Question: I have to set specific "values" and "layout" folders that work only for devices with the same screen specs of the <URL>.
What qualifier should I write?
Here are the screen of the Motorola TC55 display info:

following <URL> =
so I have tried the folders: and .
They work correctely with the Motorola TC55, but the problem is that it also affects the Samsung Note 3 device.
The formula for the Note 3 is: 1080 / (480 / 160) =
So why it also affects device with different Density-independent pixel ?
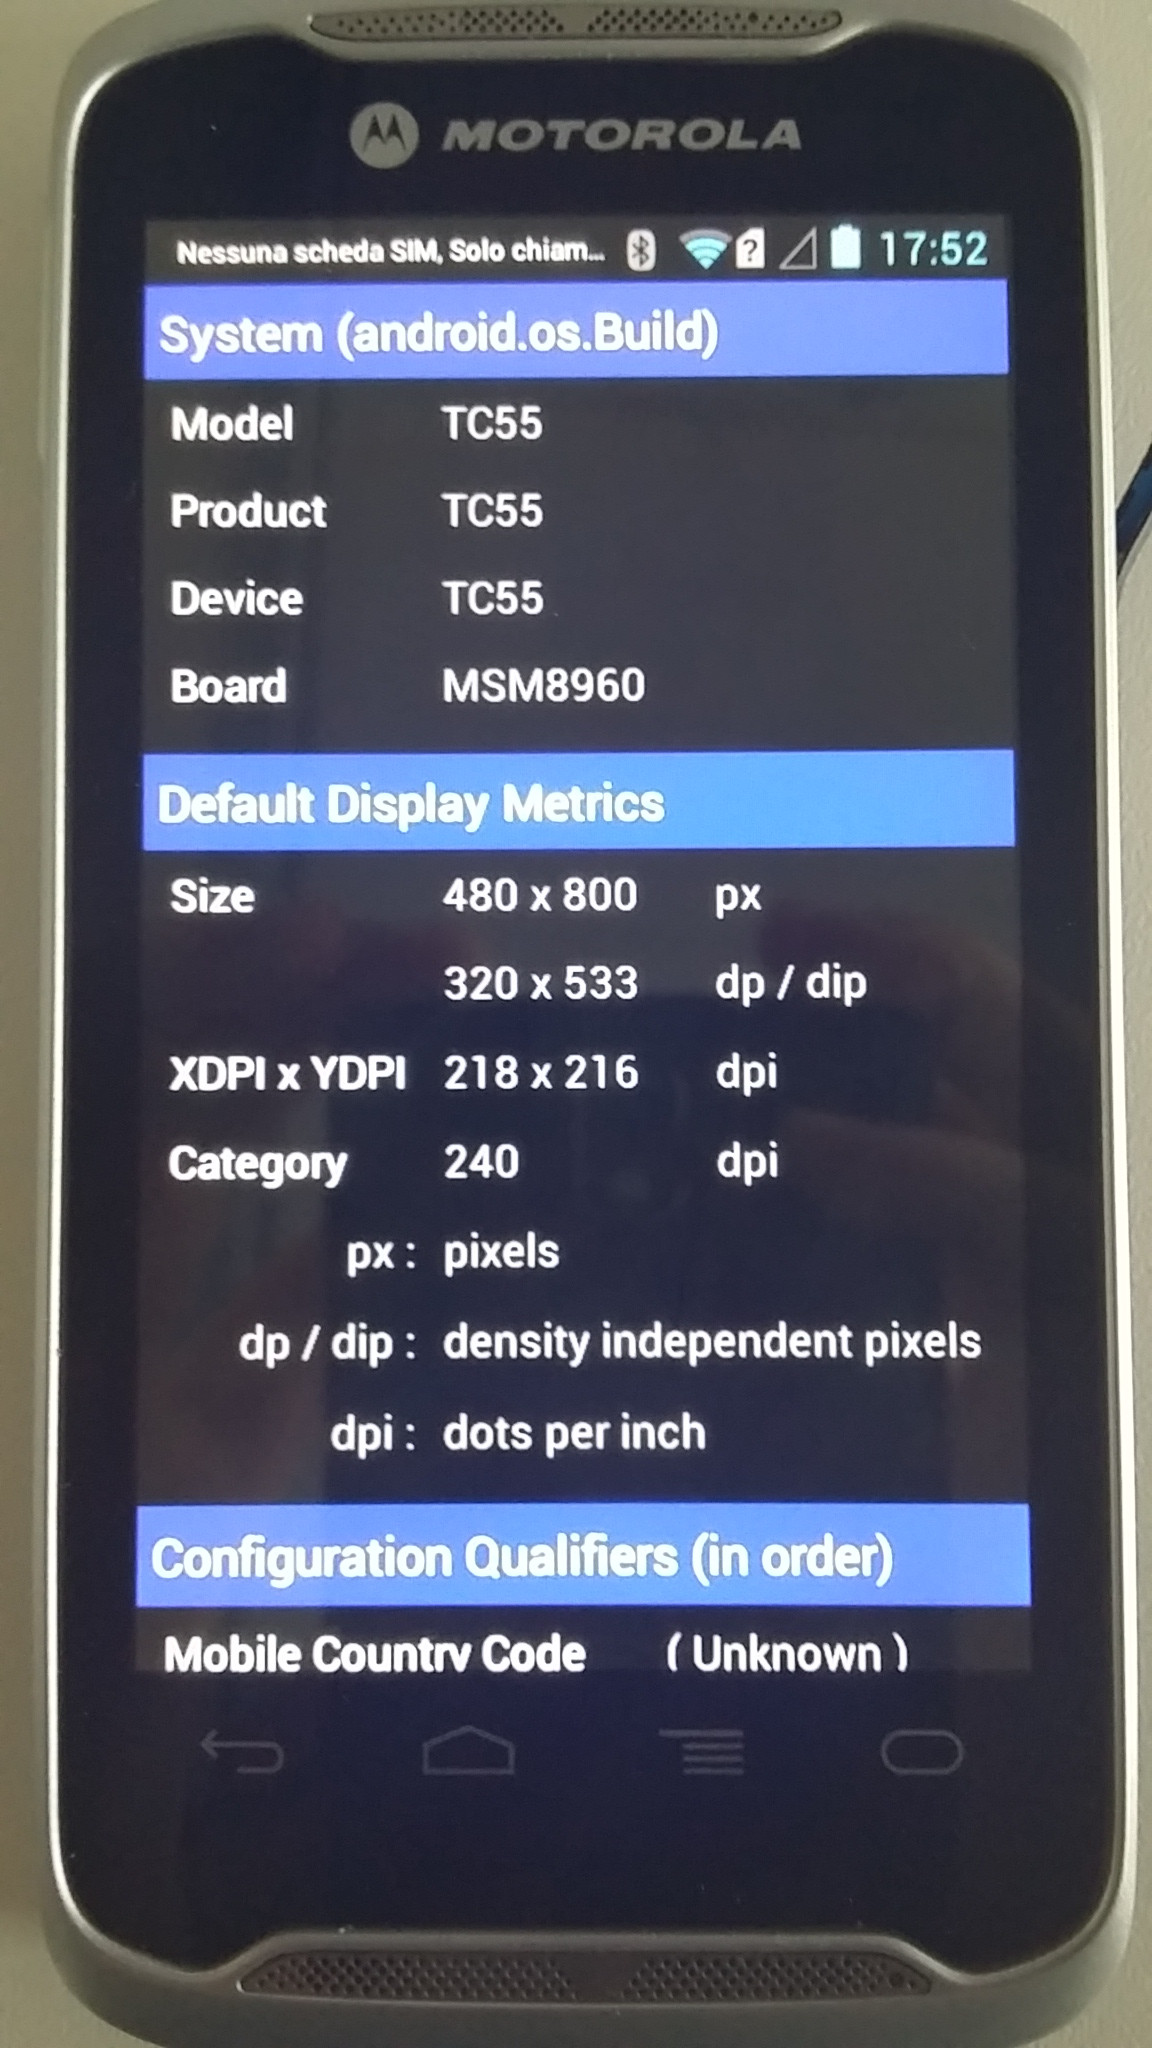
Answer: I've done a quick test regarding the layout, starting from the information available in <URL>.
In my case I've worked with a TC55 (320x533 dp) and a TC70 (360x640 dp).
I got to use a specific different layout in the two devices using the folder specifier:
'''
layout-sw320dp
layout-sw360dp
'''
The first one for the TC55 and the second one used by the TC70.